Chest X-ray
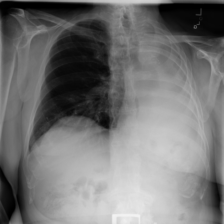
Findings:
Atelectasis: negative
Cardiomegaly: negative
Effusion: negative
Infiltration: negative
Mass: negative
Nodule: negative
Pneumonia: negative
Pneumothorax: negative
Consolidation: negative
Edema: negative
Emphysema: negative
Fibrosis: negative
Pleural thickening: negative
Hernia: negative